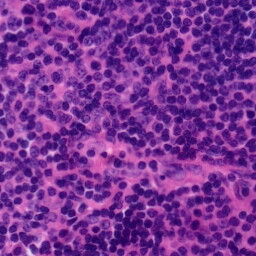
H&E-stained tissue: Tonsil